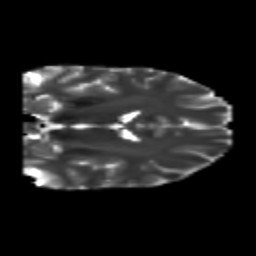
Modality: T2w
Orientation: coronal
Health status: healthy
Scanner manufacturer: philips
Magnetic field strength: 3 T
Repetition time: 6.964 s
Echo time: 0.092 s